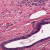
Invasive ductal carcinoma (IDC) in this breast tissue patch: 0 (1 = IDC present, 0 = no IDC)